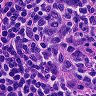
Metastatic tissue present: no